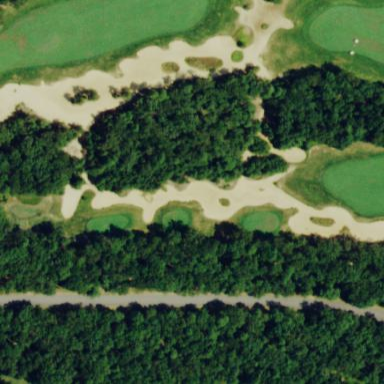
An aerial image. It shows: Golf bunker filled with sandy terrain.